Interaction volume radius: 5 \u00c5
Interaction volume height: 10 \u00c5
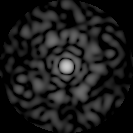
Disorder parameter: 0.8843